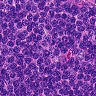
Metastatic tissue present: no